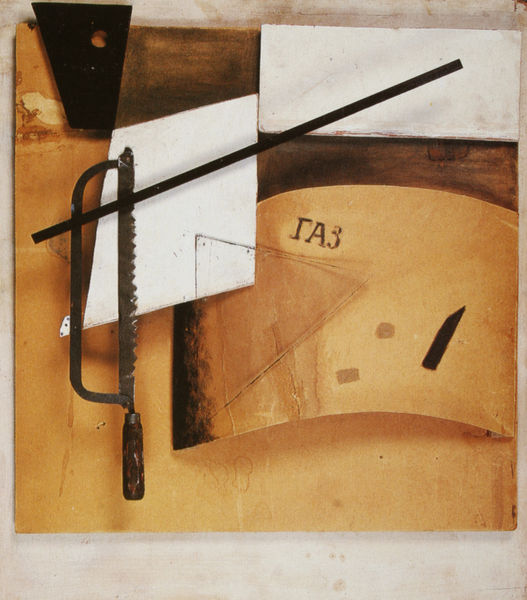
Titel: Relief mit Säge
Künstler: Iwan Puni
Standort: Zürich
Institution: (Privatsammlung)
Schlagwörter: weiß, dreieck, braun, stab, säge, russisch